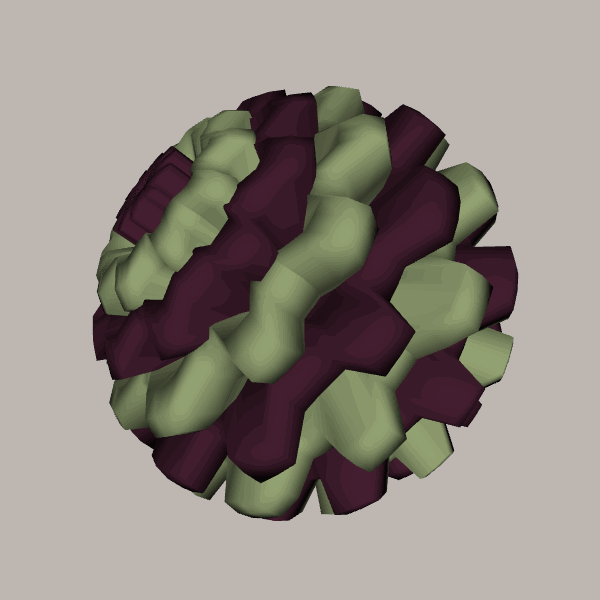
Background: light